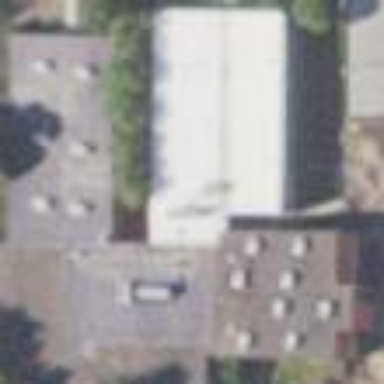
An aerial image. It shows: School building.